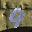
Label: 9